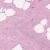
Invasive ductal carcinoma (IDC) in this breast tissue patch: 0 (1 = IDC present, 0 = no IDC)